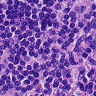
Metastatic tissue present: no